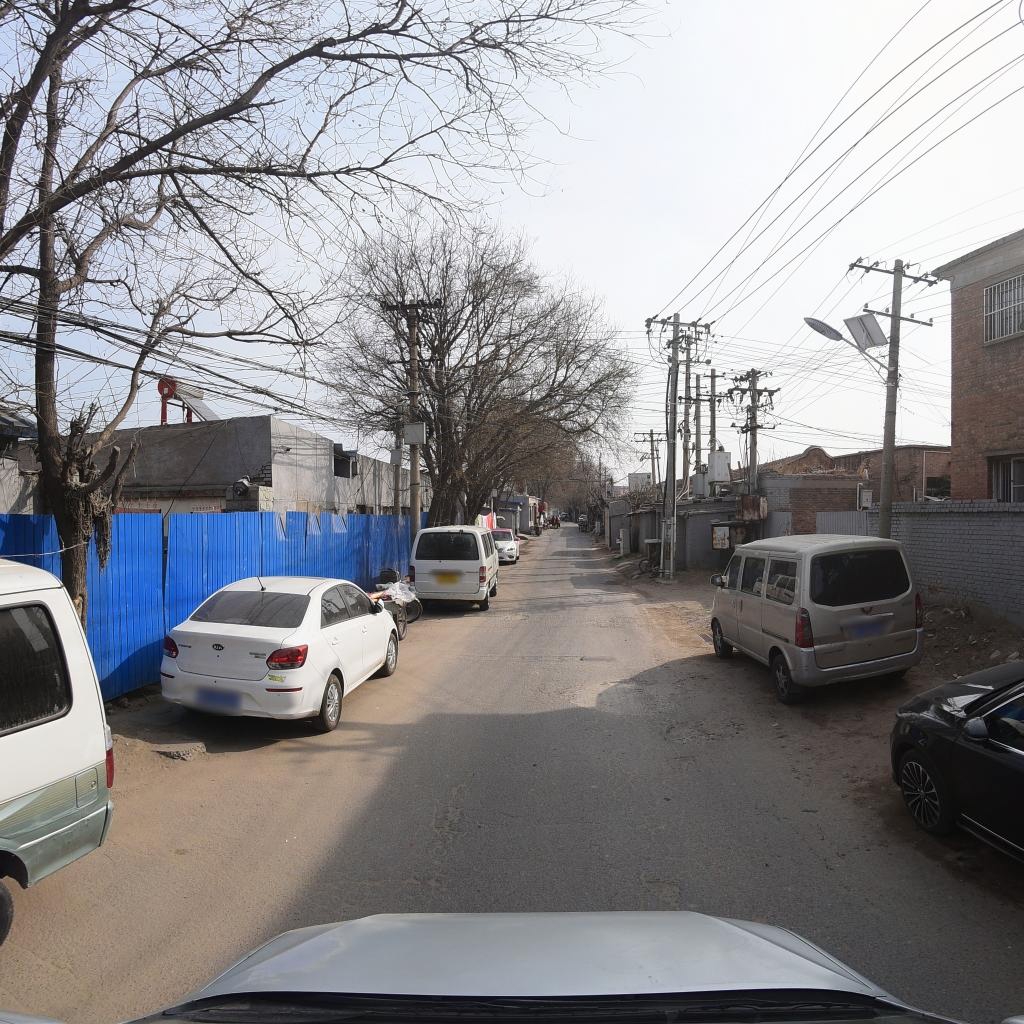
Region: Fengtai
Road damage annotations: pothole, pothole, alligator crack